Question: I have the following 'GIF animated' file:

Is it possible to make this using just CSS3 and using just 1 class? I have tried the following:
1. Have a background image with vertical stripes
2. Move those stripes from left to right
3. Rotate the background image 45degrees
4. Add the same image again
5. position it next to the previous image
6. Use the same keyframe and rotate it 90 degrees
7. etc etc
This is my attempt: <URL>, but I am stuck with it.
This needs to be running using just 1 class (multiple 'pseudo elements' are allowed). I hope this is possible.
Thanks
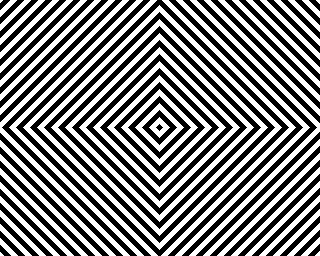
Answer: Here is my solution, using only one element
'''
<div class="test">
</div>
'''
and no images (only gradients)
CSS
'''
.test{
position: absolute;
width: 400px;
height: 400px;
left: 20px;
top: 20px;
border: solid 2px blue;
}
.test:before {
content: "";
position: absolute;
width: 50%;
height: 100%;
left: 0px;
background-image: repeating-linear-gradient(135deg, white 10px, black 20px),
repeating-linear-gradient(45deg, white 10px, blue 20px);
background-size: 120% 50%;
background-position: top left, bottom left;
background-repeat: no-repeat;
-webkit-animation: move 1s infinite linear;
}
.test:after {
content: "";
position: absolute;
width: 50%;
height: 100%;
right: 0px;
background-image: repeating-linear-gradient(45deg, white 10px, green 20px),
repeating-linear-gradient(135deg, white 10px, yellow 20px);
background-size: 120% 50%;
background-position: top left, bottom left;
background-repeat: no-repeat;
-webkit-animation: move 1s infinite linear reverse;
}
@-webkit-keyframes move {
0% { background-position: -40px 0%, -40px 100%;}
100% { background-position: 0px 0%, 0% 100%;}
}
'''
<URL>
Since I have used the Css3 syntax for the gradients, if you want to see in it in older browsers you will need to set the equivalence.
I have set the different elements in different colors so that it is easier to see what is what.
Updated demo to work on a 80px div
<URL>
I have change the background-size to
'''
.test:before,
.test:after {
background-size: 120px 50%;
}
'''
So that there is enough background to covedr the size of the element and the movement